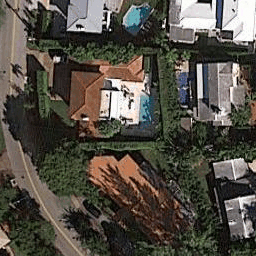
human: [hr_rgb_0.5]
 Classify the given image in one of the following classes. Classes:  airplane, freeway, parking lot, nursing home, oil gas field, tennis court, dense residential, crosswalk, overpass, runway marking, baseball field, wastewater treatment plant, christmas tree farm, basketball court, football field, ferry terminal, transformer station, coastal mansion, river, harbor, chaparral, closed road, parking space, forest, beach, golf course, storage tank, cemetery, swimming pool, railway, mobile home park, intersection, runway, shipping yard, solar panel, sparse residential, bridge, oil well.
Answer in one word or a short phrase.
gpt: coastal mansion